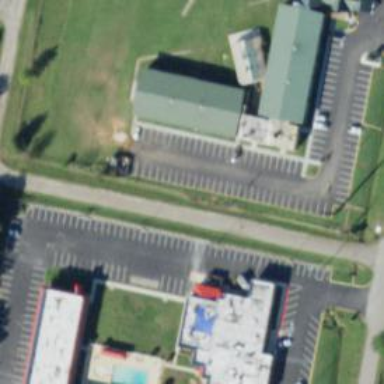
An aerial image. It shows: Hotel building that serves as motel for tourists.